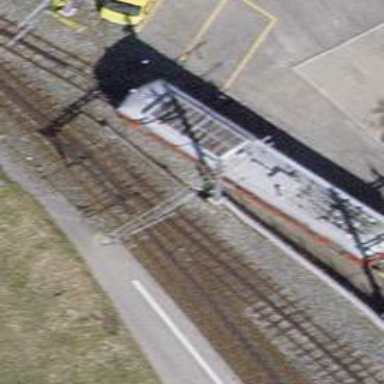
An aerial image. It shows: Railway milestone.